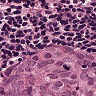
Metastatic tissue present: yes